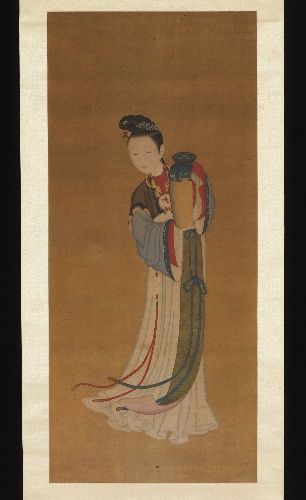
Title: 清   佚名   持瓶仕女   軸|Girl Bringing Jar of Wine
Artist: Unidentified artist
Artist bio: Chinese, 18th century or later
Date: 18th century
Object type: Hanging scroll
Classification: Paintings
Medium: Hanging scroll; ink and color on silk
Culture: China
Period: Qing dynasty (1644–1911)
Dimensions: 58 x 25 3/4 in. (147.3 x 65.4 cm)
Department: Asian Art
Credit line: John Stewart Kennedy Fund, 1913
Accession year: 1913
Repository: Metropolitan Museum of Art, New York, NY
Tags: Girls